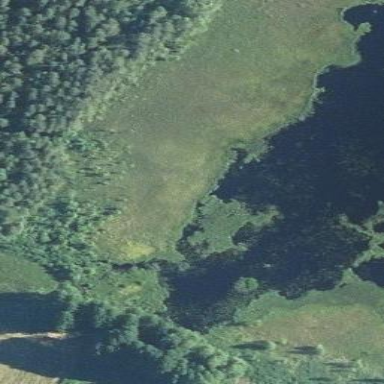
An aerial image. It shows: Marshy wetland area.